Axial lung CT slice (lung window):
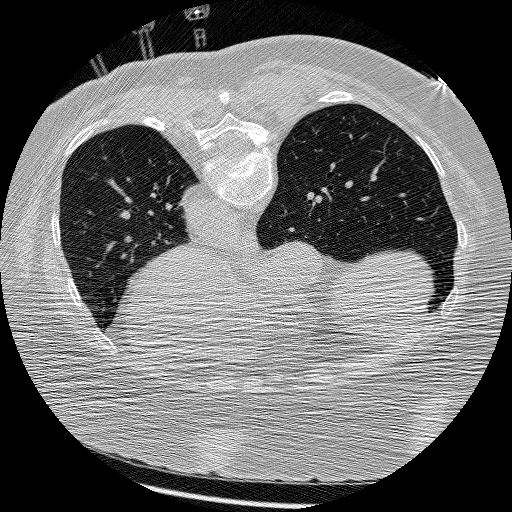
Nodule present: no